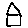
Label: house